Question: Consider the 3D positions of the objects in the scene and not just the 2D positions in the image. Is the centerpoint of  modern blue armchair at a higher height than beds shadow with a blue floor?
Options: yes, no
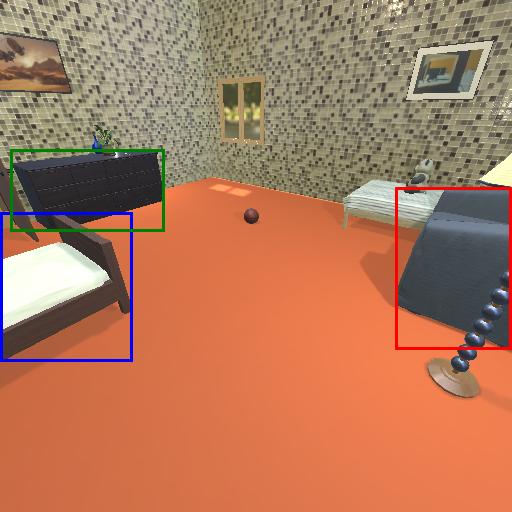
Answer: yes